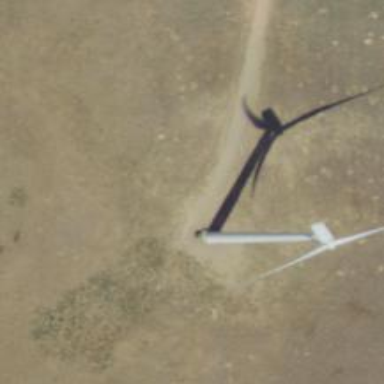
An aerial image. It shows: Wind turbine generator that utilizes wind as its source for generating electricity. It is of the horizontal axis type.